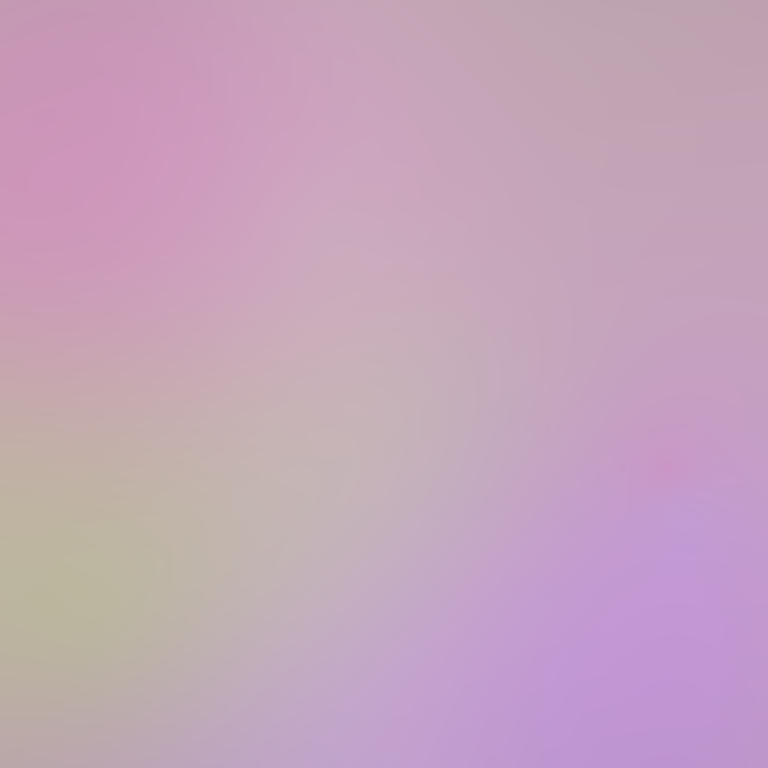
Abstract light effect, smooth gradient from soft pink to light purple, calm atmosphere, diffuse glow, no room, no furniture, no objects.